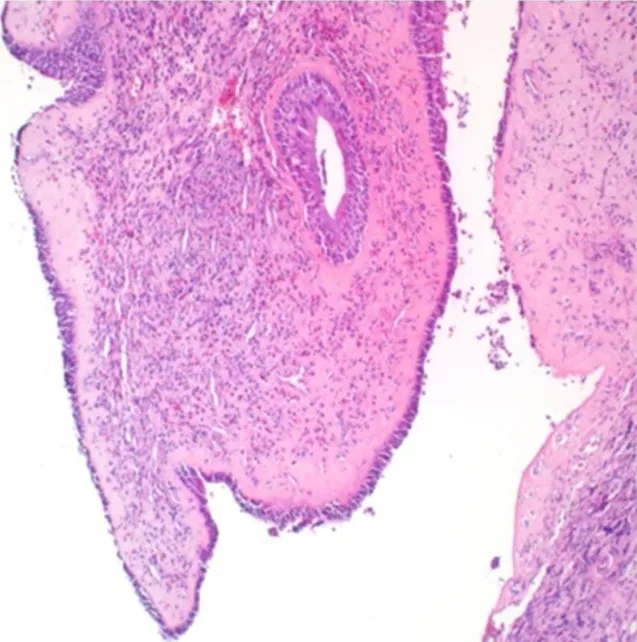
10x H&E showing polypoid mucosa with chronic inflammation mainly of eosinophilic infiltration.
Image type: pathology (h&e)